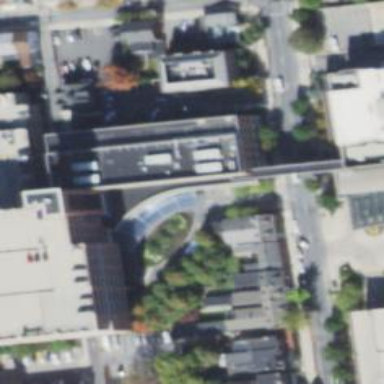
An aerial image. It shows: Healthcare clinic is depicted in the image.